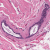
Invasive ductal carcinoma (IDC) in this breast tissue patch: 0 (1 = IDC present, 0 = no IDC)